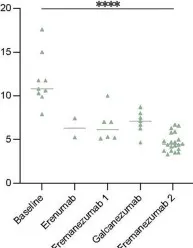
Improvement in the different headache parameters during treatment with anti-CGRP mAbs. Each point shows the value of the chosen parameter by month. MHD was reduced significantly with erenumab and fremanezumab.
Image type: pathology (fish)